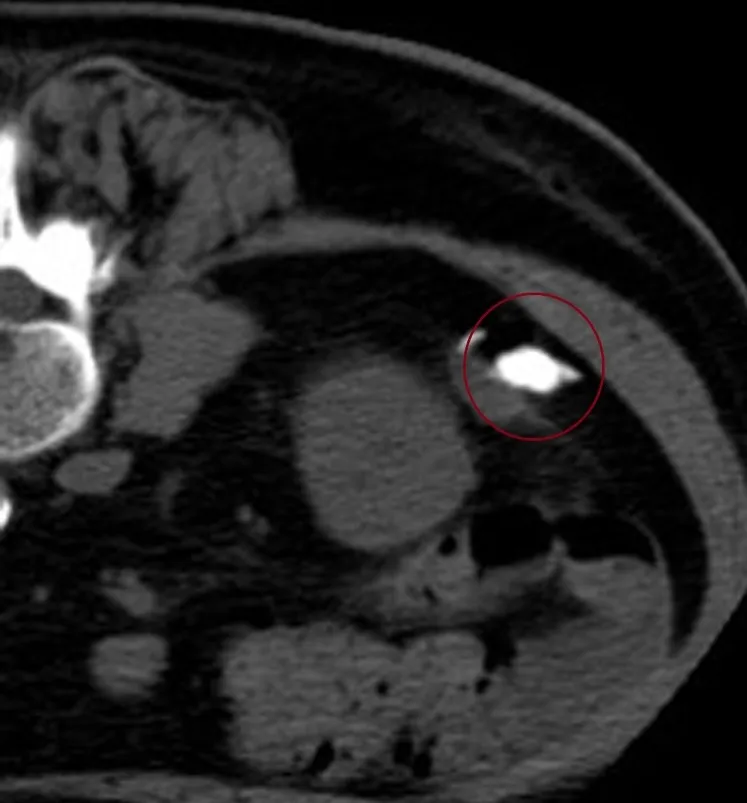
Placing the patient in a prone position, a 22-gauge needle was inserted into the Gerota's fascia percutaneously and India ink and iopamiron were injected close to the tumor. The red circle shows Iopamidol which was injected para to the tumor.
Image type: radiology (ct)